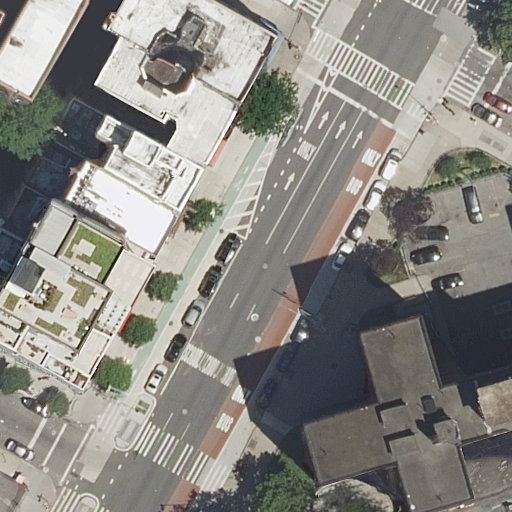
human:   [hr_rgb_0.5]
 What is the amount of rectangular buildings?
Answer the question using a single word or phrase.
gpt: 4

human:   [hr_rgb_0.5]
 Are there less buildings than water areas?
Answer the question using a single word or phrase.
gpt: no

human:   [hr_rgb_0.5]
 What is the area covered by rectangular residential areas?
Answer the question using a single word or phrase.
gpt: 12823m2

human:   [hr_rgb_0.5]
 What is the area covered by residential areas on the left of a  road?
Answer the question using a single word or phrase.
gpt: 0m2

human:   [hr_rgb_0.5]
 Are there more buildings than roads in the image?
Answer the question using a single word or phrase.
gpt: no

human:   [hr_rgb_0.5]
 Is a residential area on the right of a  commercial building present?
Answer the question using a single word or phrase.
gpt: no

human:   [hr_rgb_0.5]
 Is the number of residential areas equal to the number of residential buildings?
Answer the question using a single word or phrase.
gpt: no

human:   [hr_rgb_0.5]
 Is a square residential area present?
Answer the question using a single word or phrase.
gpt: no

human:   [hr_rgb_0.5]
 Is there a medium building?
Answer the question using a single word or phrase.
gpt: yes

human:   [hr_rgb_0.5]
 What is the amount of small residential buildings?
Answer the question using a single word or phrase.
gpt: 2

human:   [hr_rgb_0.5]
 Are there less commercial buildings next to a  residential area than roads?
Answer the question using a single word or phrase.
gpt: yes

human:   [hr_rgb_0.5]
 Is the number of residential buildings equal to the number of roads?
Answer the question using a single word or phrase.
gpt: no

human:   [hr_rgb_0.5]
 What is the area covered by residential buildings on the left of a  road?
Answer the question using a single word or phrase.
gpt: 2271m2

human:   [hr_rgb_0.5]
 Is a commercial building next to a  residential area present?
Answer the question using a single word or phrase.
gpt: no

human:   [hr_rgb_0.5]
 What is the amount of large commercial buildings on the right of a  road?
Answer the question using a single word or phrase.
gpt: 0

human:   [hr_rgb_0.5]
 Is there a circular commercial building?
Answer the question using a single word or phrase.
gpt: no

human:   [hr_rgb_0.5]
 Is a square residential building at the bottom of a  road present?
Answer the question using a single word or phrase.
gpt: no

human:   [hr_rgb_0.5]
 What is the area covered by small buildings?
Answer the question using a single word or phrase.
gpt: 58m2

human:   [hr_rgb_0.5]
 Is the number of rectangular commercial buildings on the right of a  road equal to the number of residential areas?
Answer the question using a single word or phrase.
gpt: no

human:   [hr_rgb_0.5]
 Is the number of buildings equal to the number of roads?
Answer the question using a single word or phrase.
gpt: no

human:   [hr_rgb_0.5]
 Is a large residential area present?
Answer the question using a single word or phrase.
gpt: yes

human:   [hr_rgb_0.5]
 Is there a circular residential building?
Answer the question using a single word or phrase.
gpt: no

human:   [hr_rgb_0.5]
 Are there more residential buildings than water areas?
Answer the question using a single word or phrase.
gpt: yes

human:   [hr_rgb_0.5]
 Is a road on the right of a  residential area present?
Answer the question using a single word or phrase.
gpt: no

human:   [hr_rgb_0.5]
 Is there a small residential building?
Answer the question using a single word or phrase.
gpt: yes

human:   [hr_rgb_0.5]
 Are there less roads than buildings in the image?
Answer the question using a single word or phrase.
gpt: no

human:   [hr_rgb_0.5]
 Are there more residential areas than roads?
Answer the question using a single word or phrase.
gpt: no

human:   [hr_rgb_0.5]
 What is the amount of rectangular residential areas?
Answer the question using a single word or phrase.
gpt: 2

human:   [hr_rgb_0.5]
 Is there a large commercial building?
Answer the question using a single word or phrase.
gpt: no

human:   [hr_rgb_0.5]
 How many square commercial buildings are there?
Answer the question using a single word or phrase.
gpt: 0

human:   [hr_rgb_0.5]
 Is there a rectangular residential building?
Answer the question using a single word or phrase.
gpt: yes

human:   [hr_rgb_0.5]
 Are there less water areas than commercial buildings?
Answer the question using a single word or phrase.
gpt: no

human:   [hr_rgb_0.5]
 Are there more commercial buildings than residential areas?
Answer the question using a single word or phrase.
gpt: no

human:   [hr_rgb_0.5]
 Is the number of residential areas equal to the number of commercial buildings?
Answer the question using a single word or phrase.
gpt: no

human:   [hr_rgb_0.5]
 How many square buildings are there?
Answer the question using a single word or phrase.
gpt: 0

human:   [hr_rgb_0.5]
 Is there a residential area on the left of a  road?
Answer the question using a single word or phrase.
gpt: no